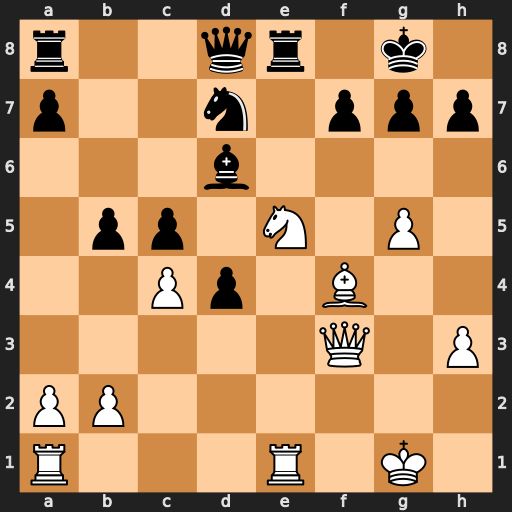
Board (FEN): r2qr1k1/p2n1ppp/3b4/1pp1N1P1/2Pp1B2/5Q1P/PP6/R3R1K1
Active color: w
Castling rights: -
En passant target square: -
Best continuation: Nxf7 Kxf7 Qd5+